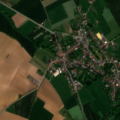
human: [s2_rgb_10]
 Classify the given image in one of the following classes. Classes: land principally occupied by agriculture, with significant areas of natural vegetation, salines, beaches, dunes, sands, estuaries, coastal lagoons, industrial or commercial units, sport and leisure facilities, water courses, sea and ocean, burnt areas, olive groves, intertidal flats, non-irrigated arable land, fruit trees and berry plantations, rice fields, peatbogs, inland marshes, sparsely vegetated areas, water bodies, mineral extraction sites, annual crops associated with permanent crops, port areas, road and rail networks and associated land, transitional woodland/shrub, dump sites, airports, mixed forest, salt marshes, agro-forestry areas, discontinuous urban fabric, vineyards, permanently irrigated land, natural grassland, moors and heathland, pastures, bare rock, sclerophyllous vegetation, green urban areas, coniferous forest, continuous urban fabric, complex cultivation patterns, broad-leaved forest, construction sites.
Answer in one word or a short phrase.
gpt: discontinuous urban fabric, non-irrigated arable land, pastures